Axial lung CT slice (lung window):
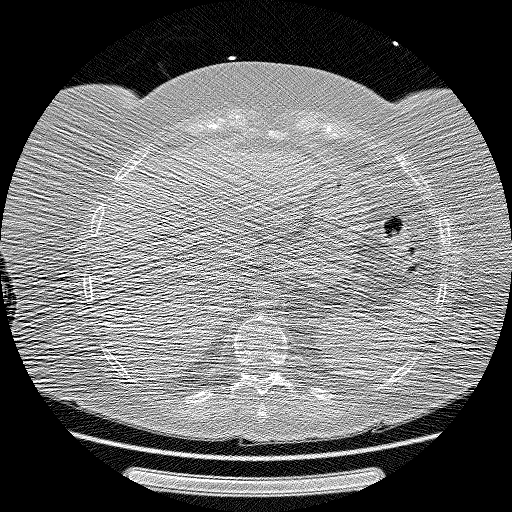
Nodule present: no